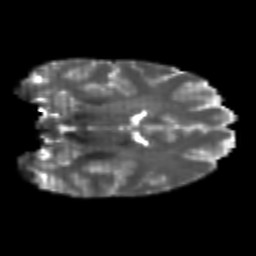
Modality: T2w
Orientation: coronal
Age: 25
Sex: female
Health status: healthy
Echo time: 0.074 s